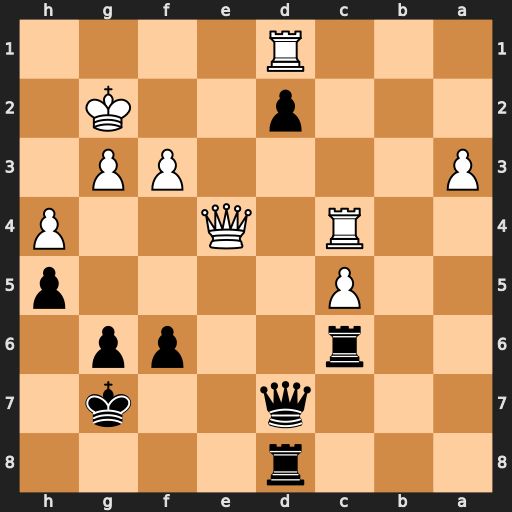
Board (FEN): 3r4/3q2k1/2r2pp1/2P4p/2R1Q2P/P4PP1/3p2K1/3R4
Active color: b
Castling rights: -
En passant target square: -
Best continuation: Re6 Rd4 Qe7 Qxe6 Qxe6